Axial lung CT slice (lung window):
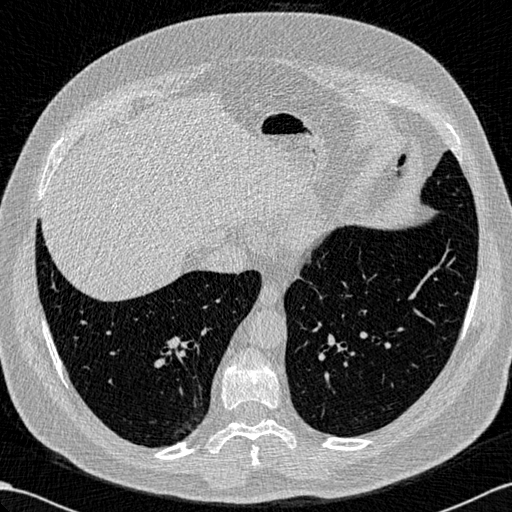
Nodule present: no